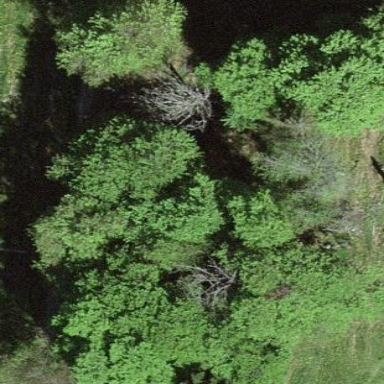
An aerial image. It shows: Patch of scrub vegetation.